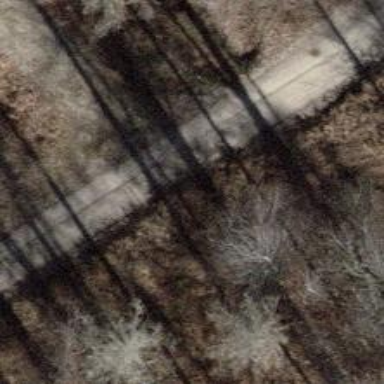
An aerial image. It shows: Track road with grade4 tracktype.